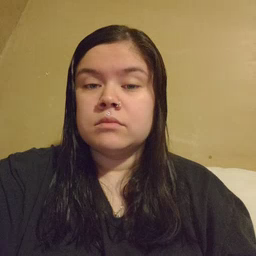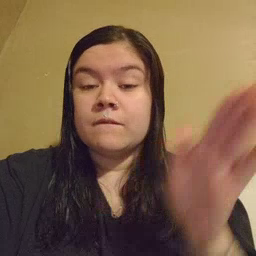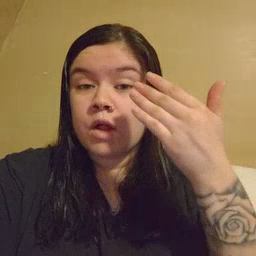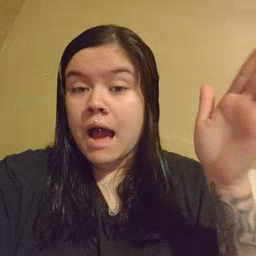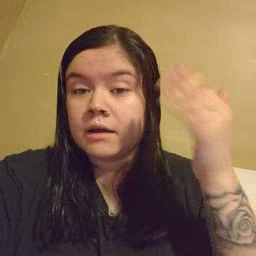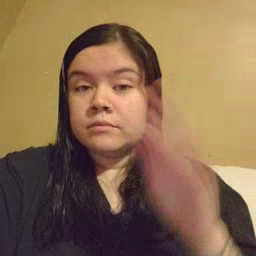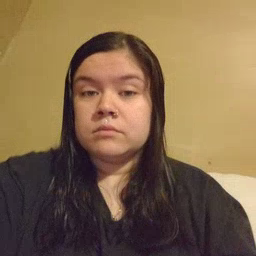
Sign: flag